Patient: sex M, age 71
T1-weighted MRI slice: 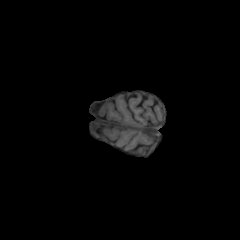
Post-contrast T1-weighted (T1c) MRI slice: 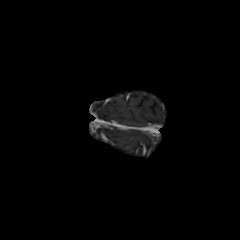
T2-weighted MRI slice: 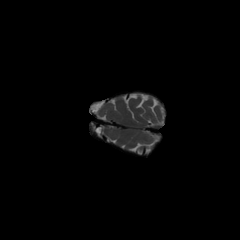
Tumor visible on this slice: no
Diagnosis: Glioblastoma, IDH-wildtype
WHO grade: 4